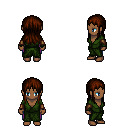
a pixel art fantasy rpg character, female body template, human, dark skin, green robe, magenta pants, brown unkempt hairstyle, leather bracers, four views (front, back, left, right), 2x2 character sprite sheet, small pixel art, hard edges, no anti-aliasing